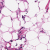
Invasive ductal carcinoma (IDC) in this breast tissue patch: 0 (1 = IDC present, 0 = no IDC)